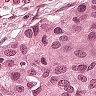
Metastatic tissue present: yes